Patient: sex M, age 73
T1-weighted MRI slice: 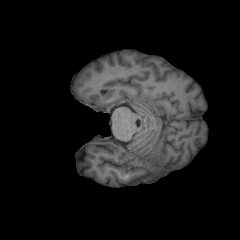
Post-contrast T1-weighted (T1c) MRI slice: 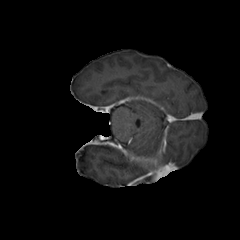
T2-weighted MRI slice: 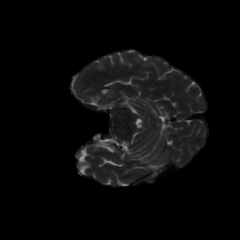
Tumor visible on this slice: no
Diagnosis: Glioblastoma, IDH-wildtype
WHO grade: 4